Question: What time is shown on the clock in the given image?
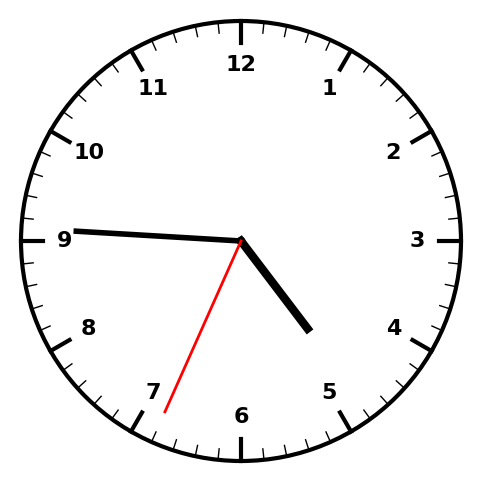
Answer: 04:45:34